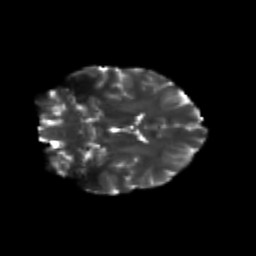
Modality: T2w
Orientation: coronal
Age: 28
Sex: female
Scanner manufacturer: siemens
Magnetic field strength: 3 T
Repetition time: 3.5 s
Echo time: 0.113 s